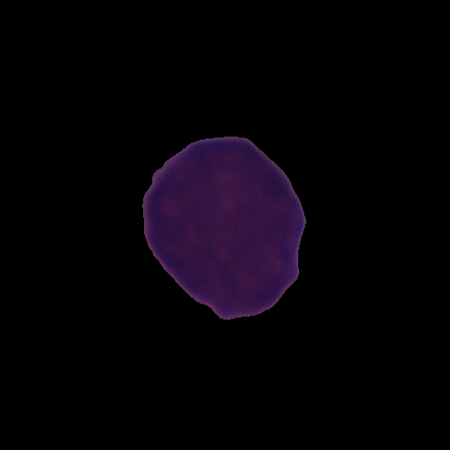
Label: cancer